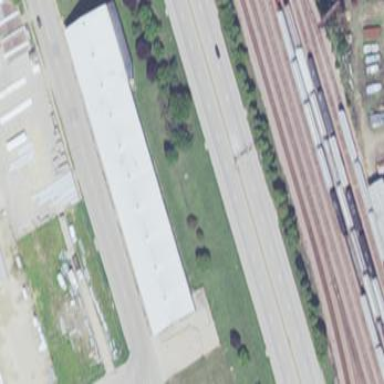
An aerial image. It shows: Warehouse.